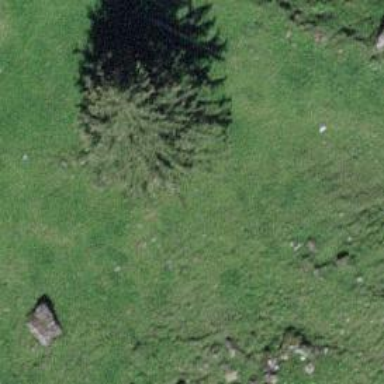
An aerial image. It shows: Evergreen needle-leaved tree.